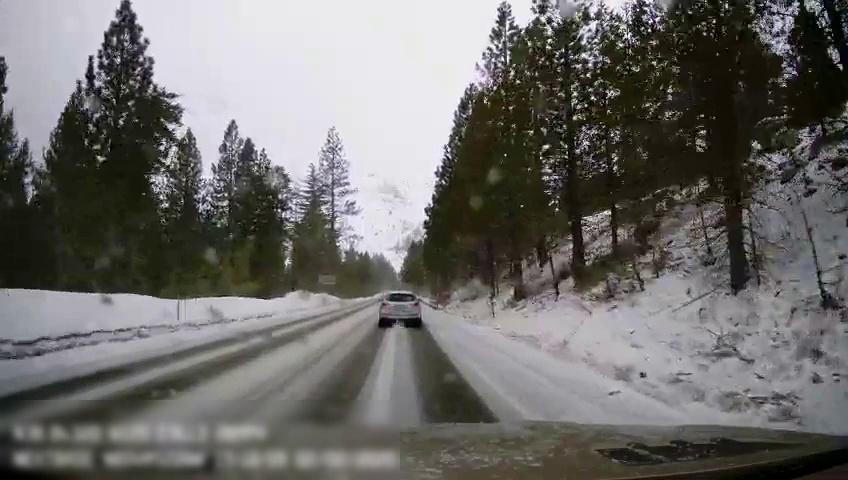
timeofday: Day
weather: Snowy
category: Drivable Space
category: Vehicles | Car